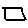
Label: square